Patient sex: M
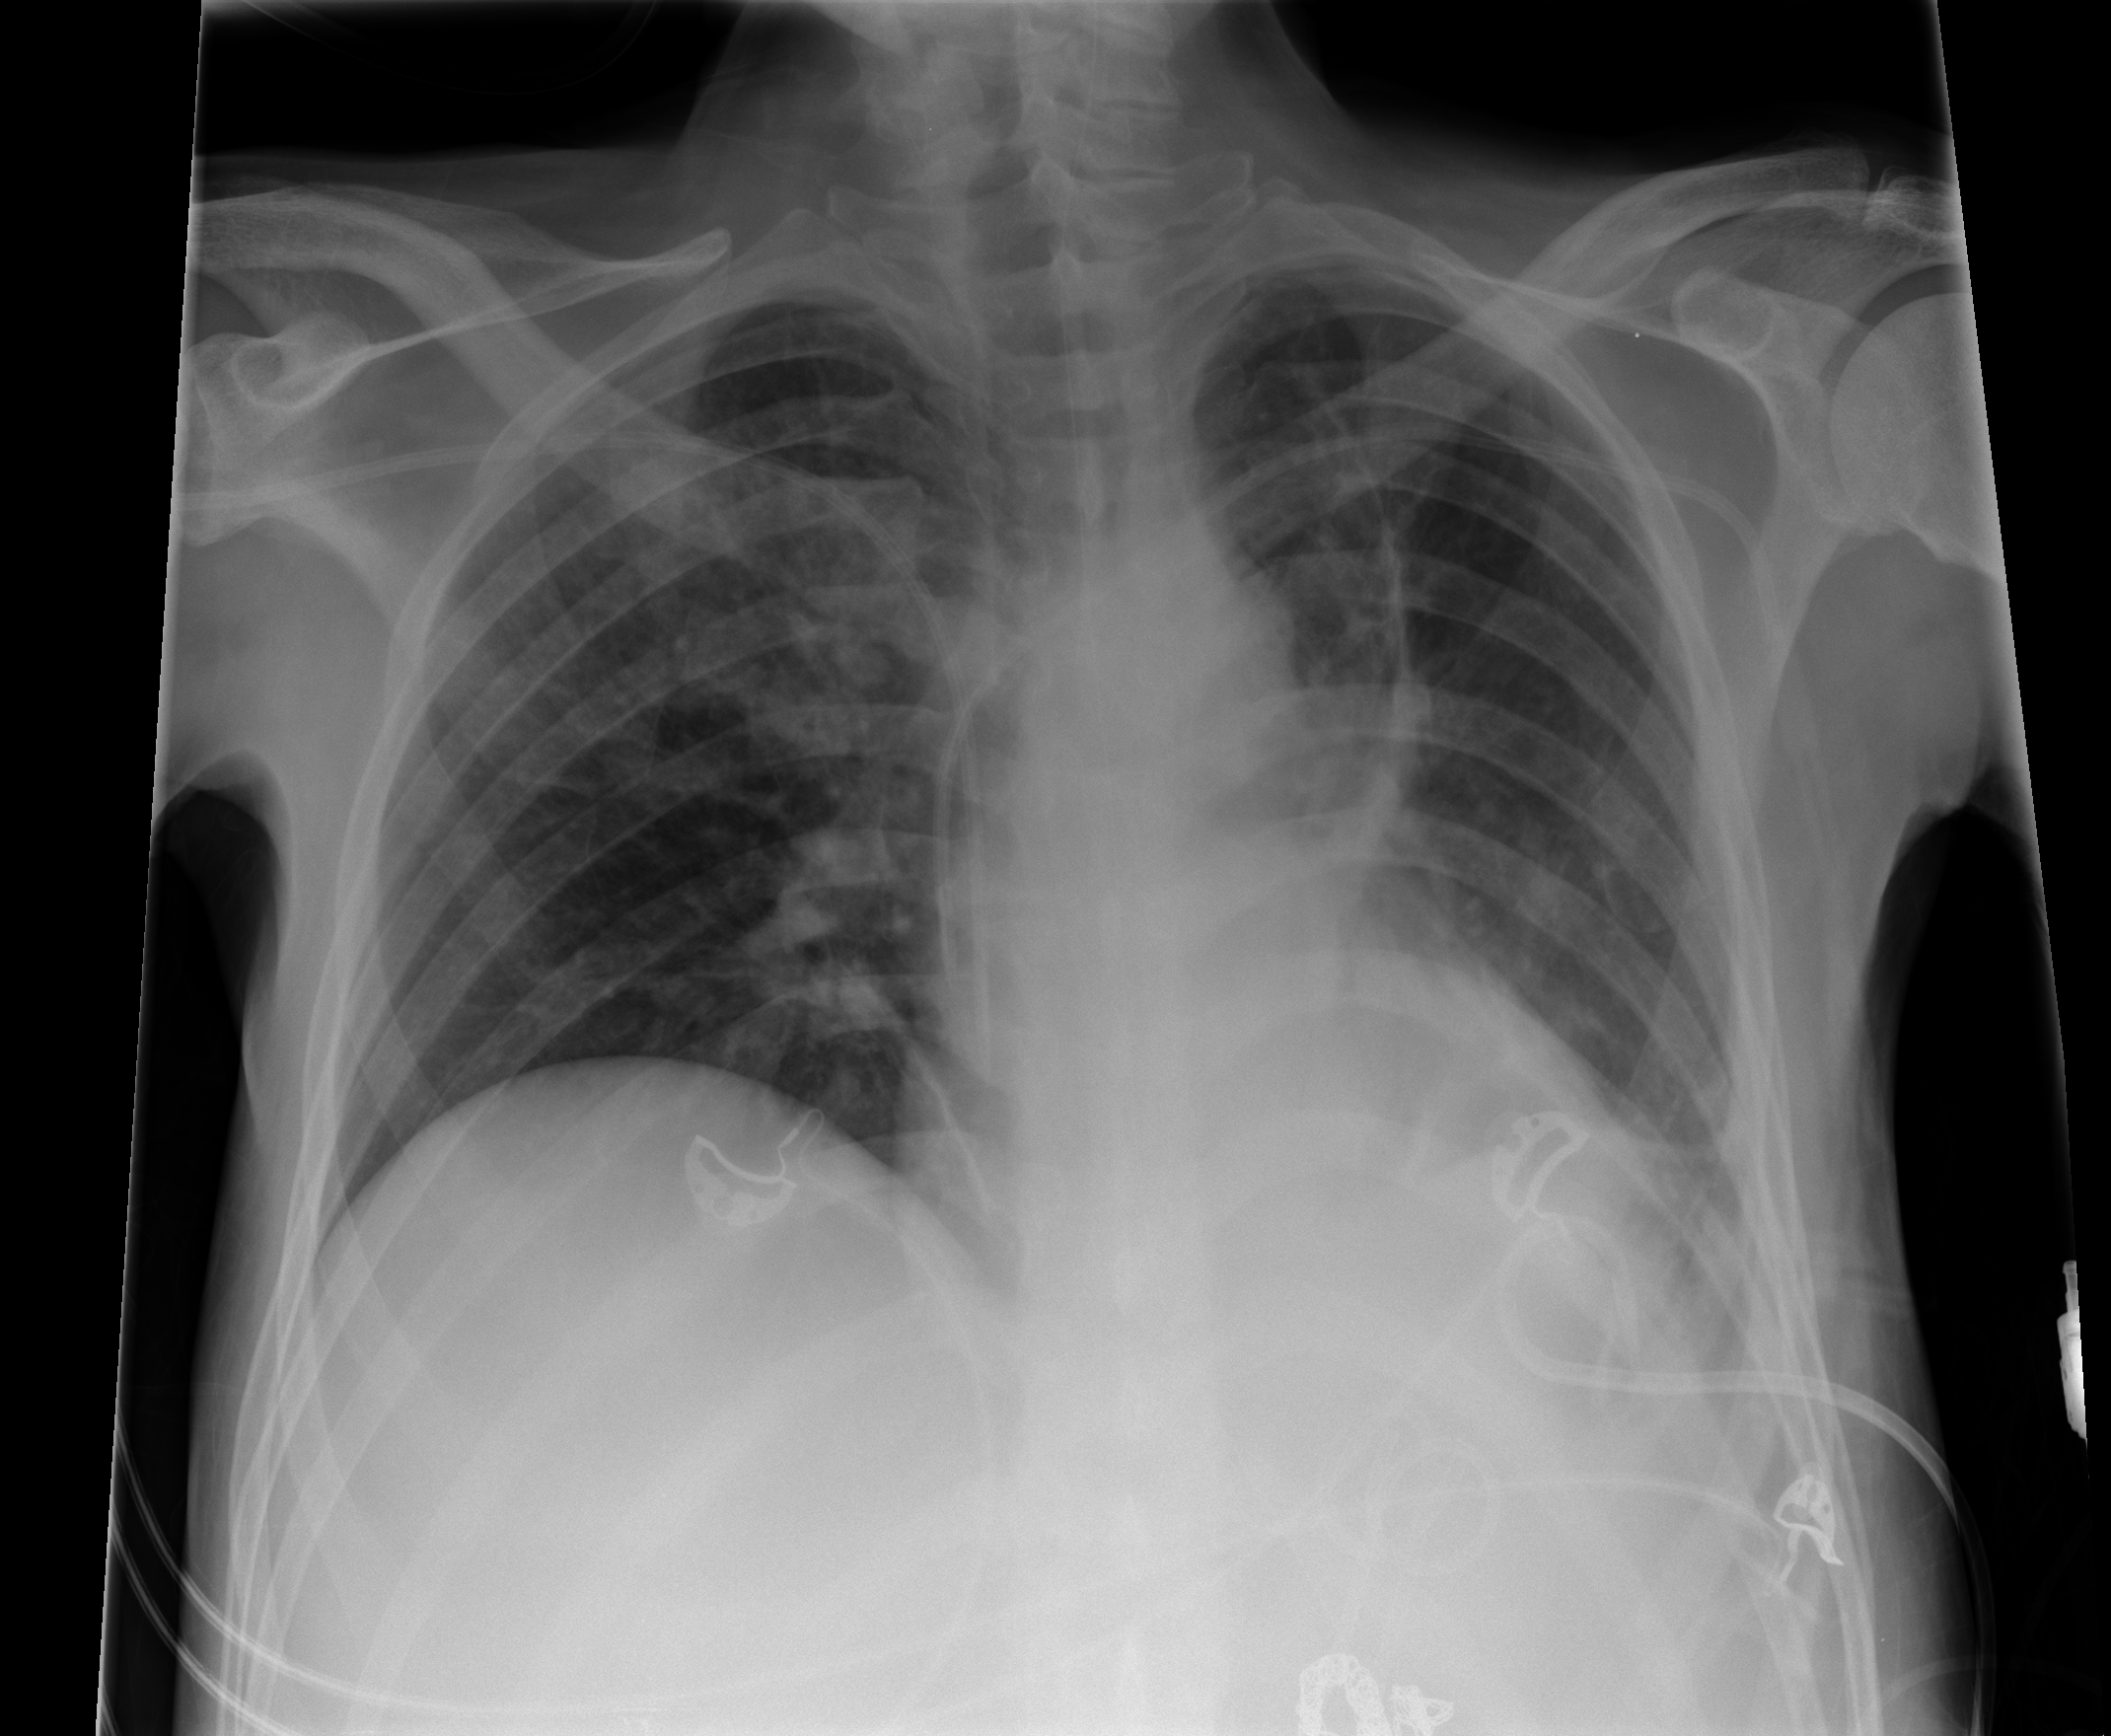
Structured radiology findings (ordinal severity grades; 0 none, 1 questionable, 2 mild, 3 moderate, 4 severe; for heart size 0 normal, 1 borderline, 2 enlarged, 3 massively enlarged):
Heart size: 1
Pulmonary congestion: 0
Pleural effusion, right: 0
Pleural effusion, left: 1
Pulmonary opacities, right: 0
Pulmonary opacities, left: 0
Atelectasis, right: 2
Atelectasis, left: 2